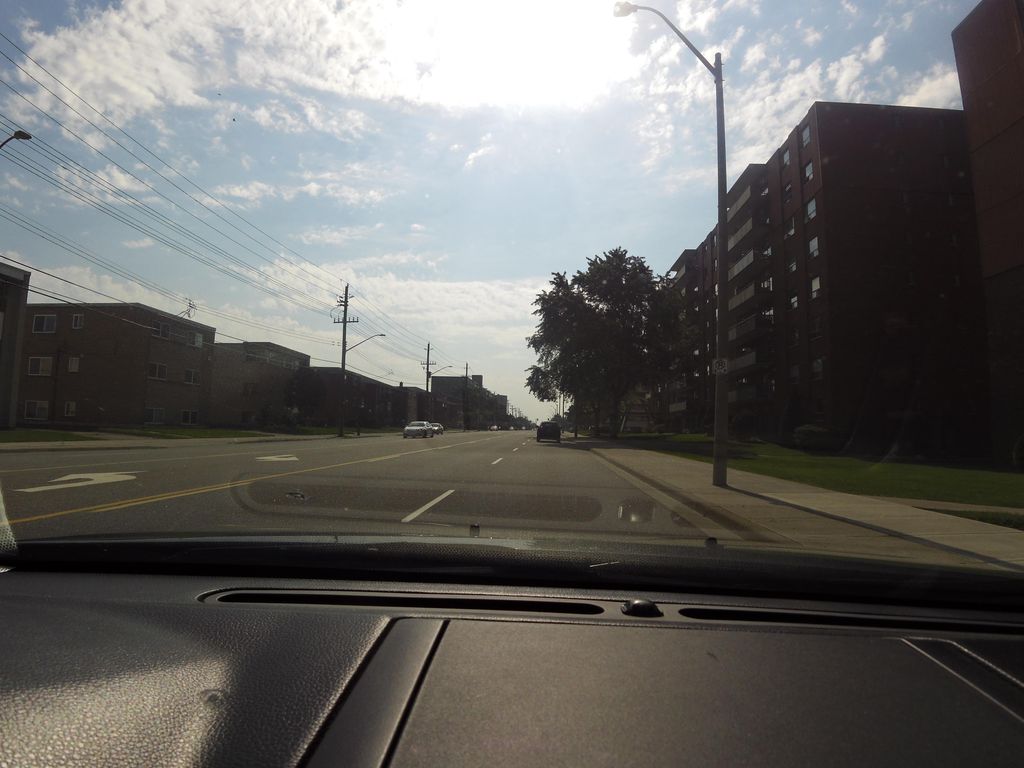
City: hamilton